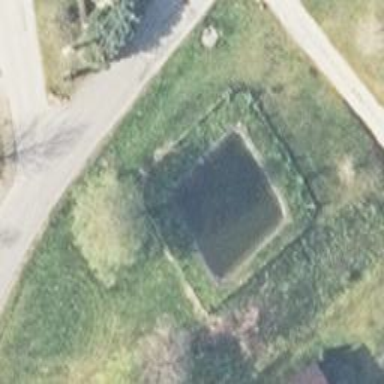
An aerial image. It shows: Fire water pond meant for emergency use.